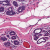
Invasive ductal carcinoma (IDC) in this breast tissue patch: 0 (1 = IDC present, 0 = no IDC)